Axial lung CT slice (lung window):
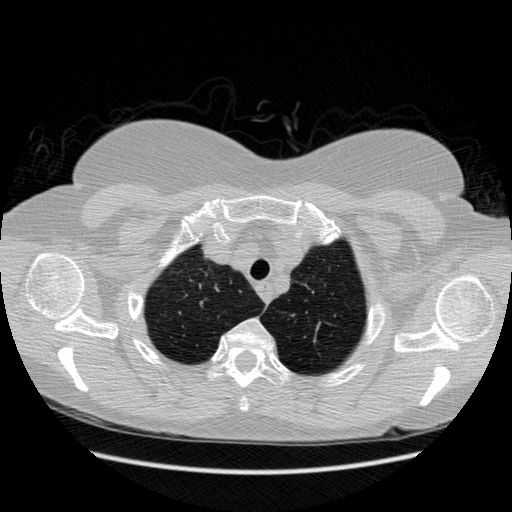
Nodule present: no